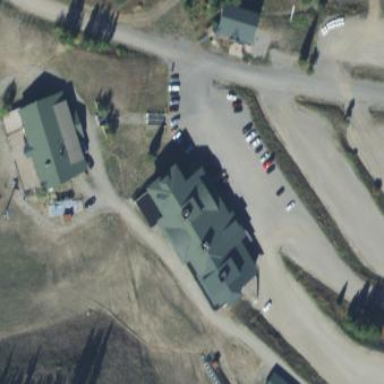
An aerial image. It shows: Restaurant building.